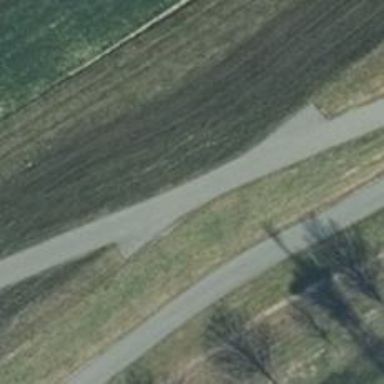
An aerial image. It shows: Asphalt track with grade 1 tracktype.